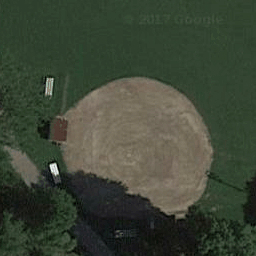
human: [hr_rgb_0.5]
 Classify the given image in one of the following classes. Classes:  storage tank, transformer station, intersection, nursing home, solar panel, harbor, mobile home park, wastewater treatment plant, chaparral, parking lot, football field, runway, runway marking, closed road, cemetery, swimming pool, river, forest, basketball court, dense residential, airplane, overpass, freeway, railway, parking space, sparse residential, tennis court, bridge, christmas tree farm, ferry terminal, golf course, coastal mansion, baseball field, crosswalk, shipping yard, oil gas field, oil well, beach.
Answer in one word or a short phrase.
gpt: baseball field